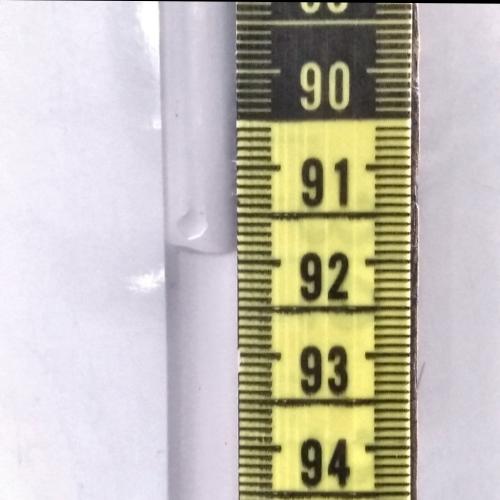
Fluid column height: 91.9 cm